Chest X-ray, PA view. Patient: 32 years old, sex F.
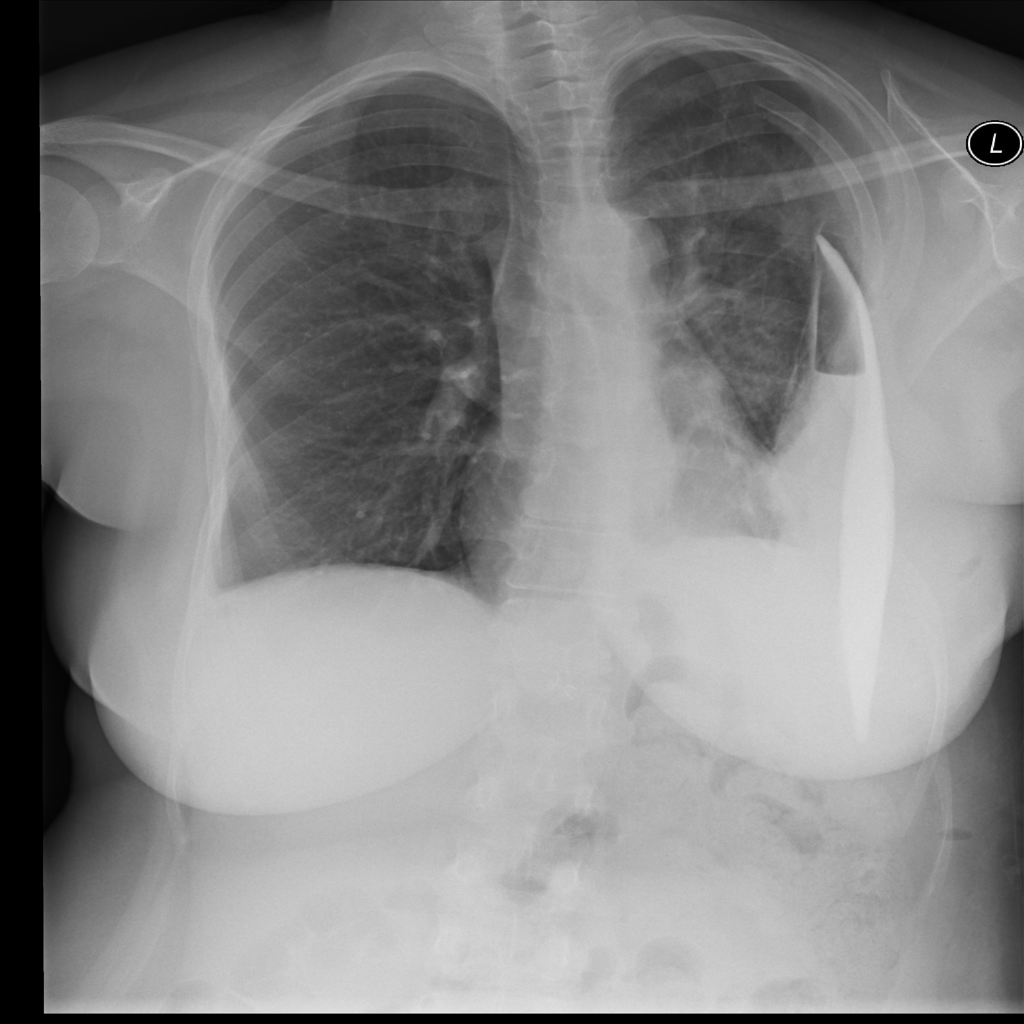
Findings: No Finding